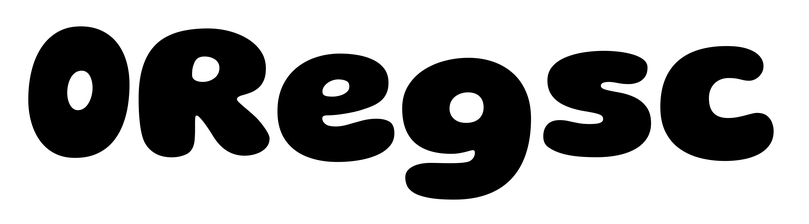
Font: Gluten_ExtraBold